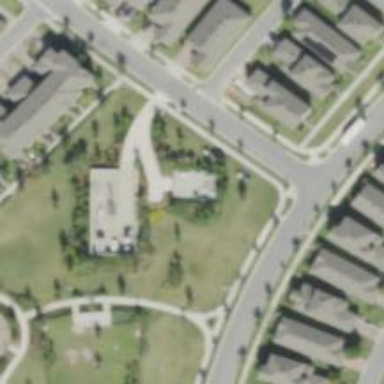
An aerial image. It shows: Footway leading to club house or community centre.